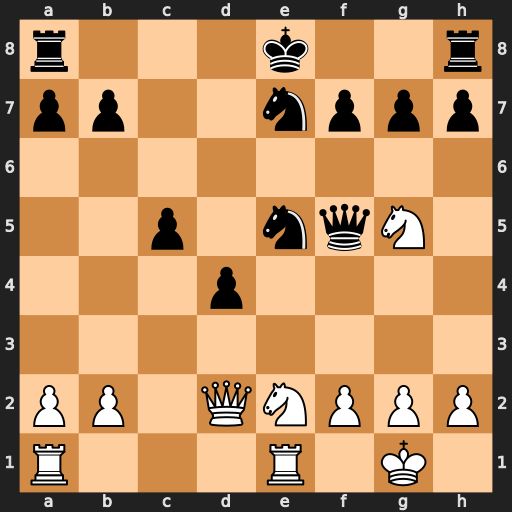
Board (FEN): r3k2r/pp2nppp/8/2p1nqN1/3p4/8/PP1QNPPP/R3R1K1
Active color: w
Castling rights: kq
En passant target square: -
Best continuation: Ng3 Qf6 Nh5 Qg6 Rxe5